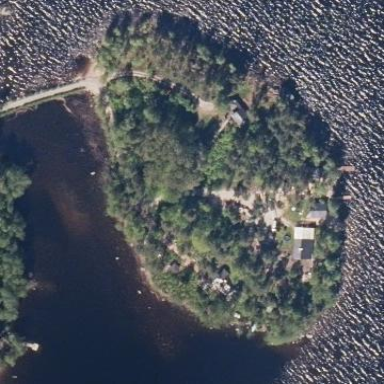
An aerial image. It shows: Islet.